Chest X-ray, AP view. Patient: 45 years old, sex M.
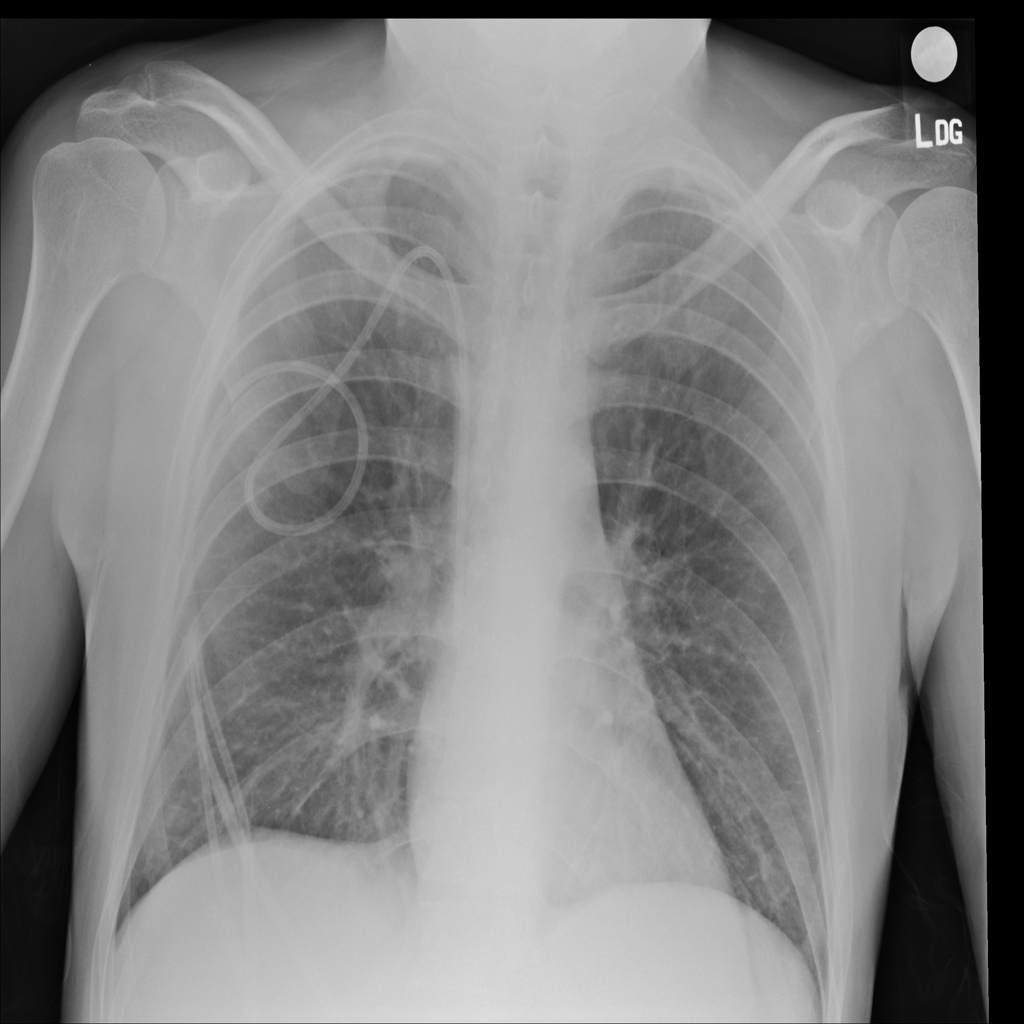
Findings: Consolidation